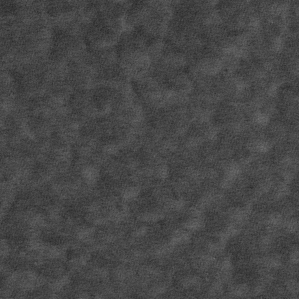
Label: frost